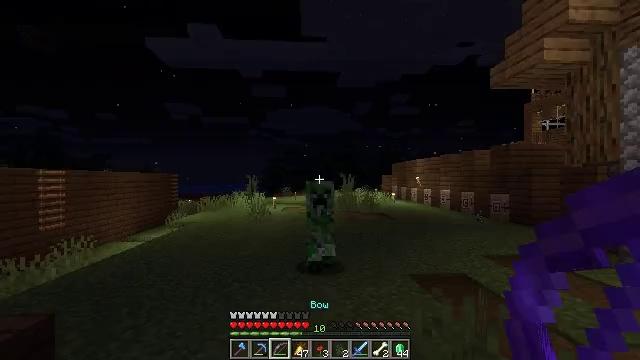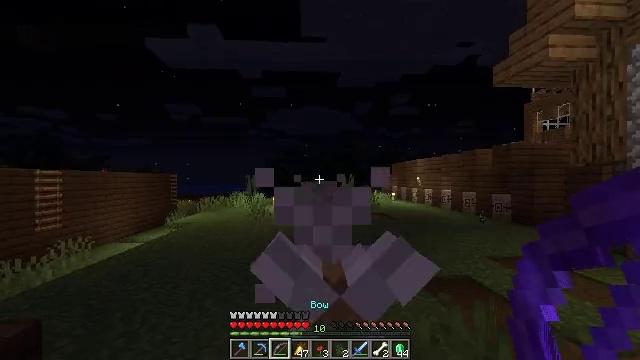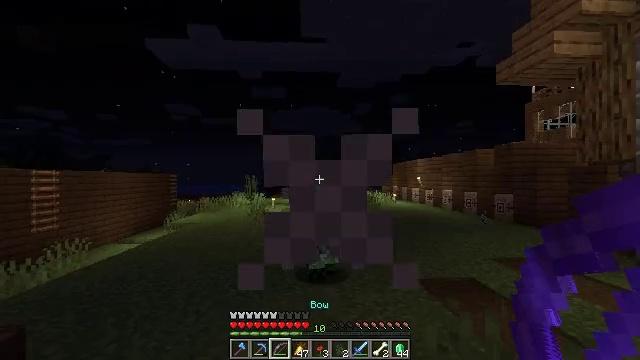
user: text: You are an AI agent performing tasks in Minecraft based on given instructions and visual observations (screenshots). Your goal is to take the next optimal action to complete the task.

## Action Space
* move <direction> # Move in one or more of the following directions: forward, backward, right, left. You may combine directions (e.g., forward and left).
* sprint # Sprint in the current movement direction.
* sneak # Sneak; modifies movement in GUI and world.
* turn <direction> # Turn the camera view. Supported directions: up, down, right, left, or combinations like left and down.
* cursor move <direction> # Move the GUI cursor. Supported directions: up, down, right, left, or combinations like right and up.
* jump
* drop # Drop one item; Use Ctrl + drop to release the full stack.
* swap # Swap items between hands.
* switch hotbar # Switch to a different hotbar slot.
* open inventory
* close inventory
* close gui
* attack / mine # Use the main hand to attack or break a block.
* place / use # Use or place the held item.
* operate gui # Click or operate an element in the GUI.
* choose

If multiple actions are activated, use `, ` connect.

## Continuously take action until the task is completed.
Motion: motion action
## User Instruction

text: Kill a creeper.
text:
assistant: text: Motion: move forward
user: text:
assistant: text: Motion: move forward
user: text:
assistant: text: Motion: no_op